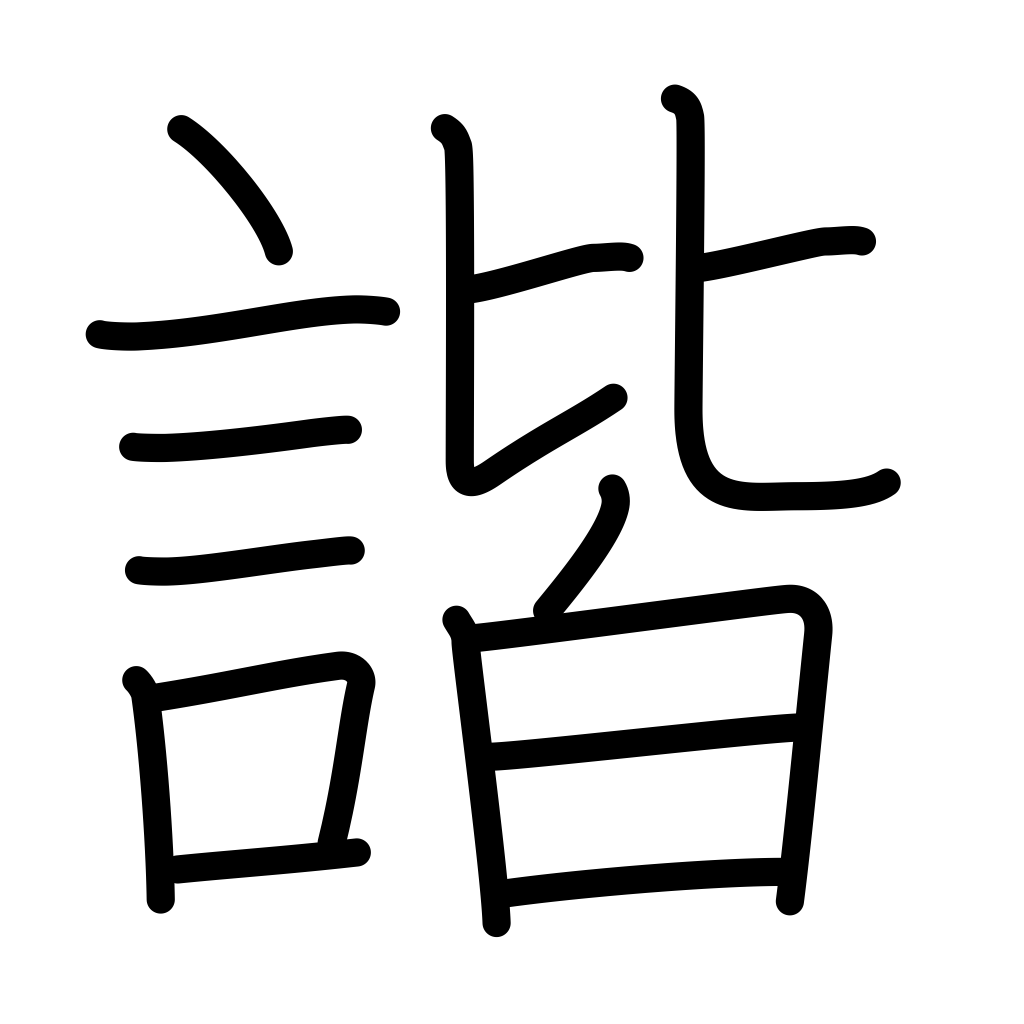
Meaning: harmony